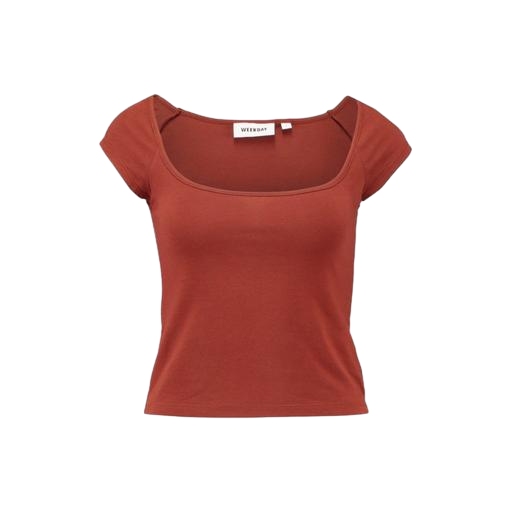
short-sleeve top only macy, red fitted crop top, red scoop tee, white background